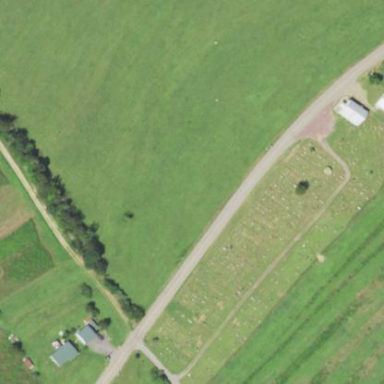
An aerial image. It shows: Cemetery.